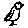
Label: bird